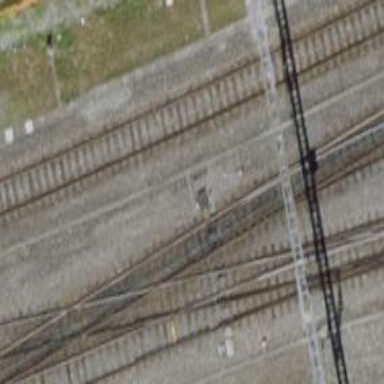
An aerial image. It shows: Railway switch.